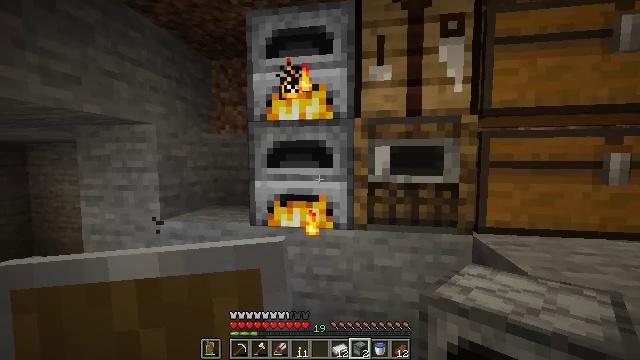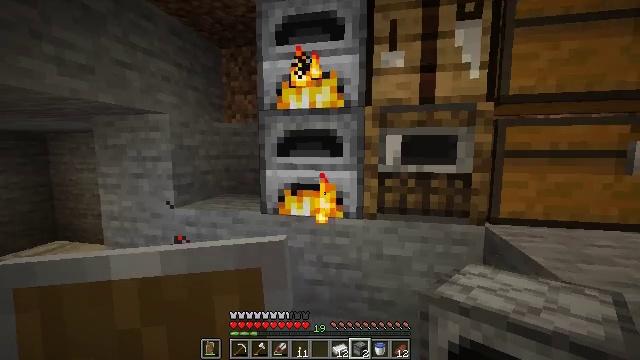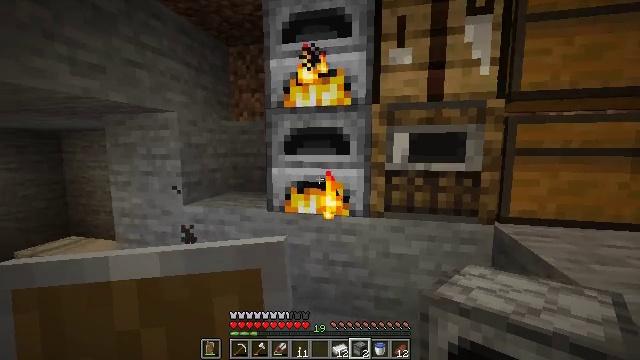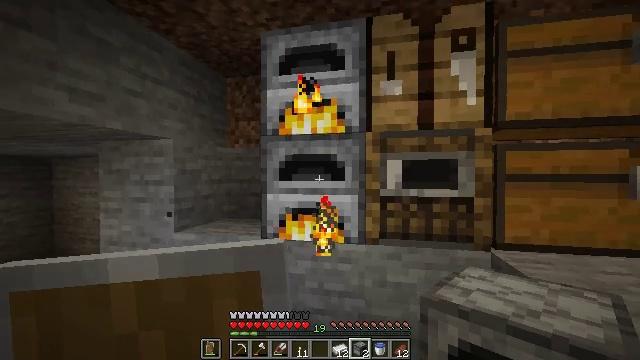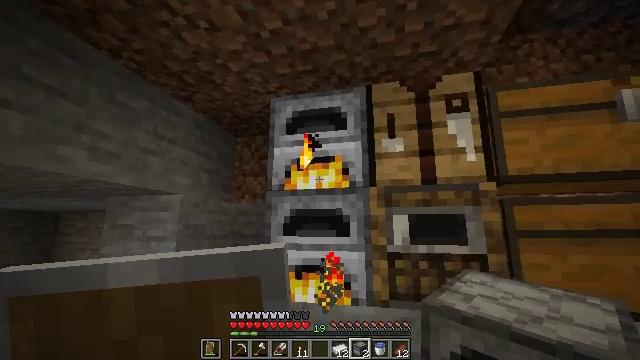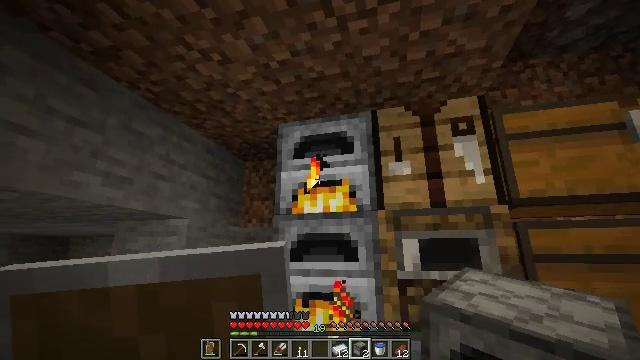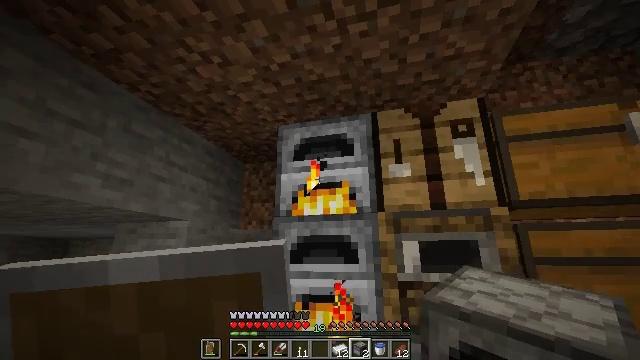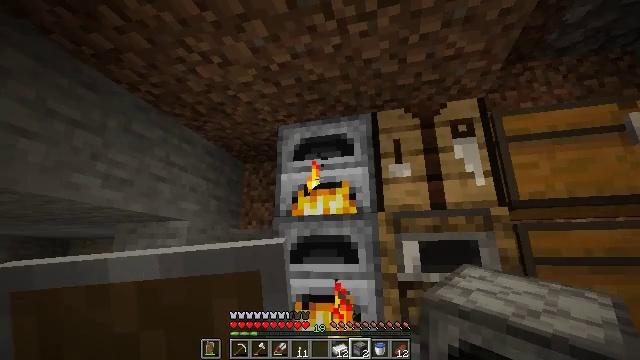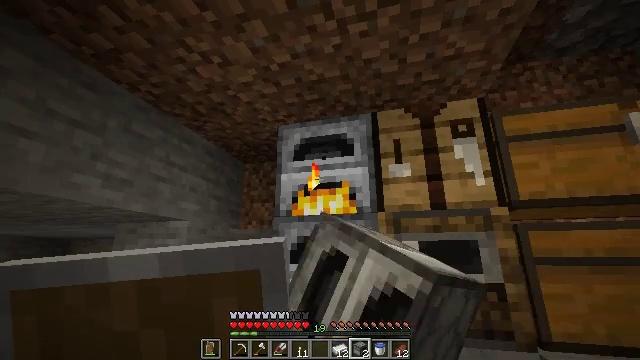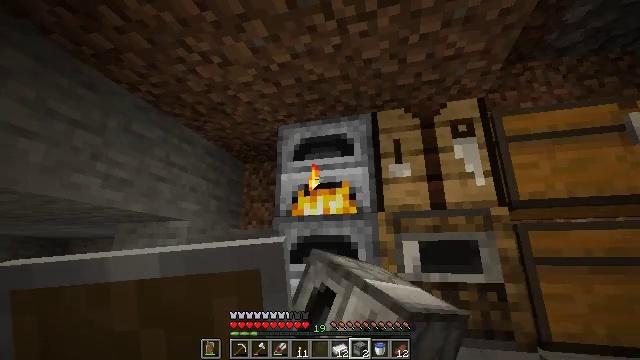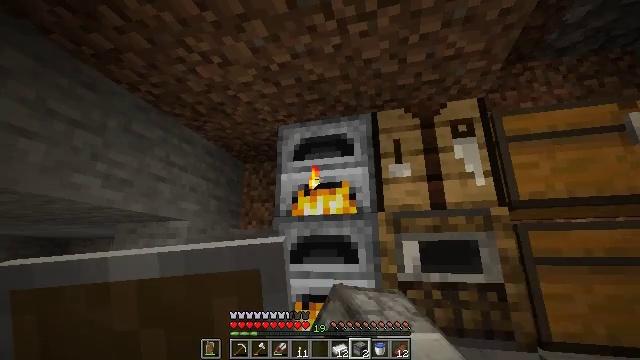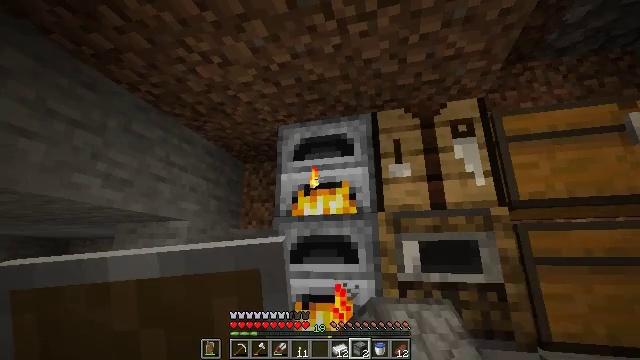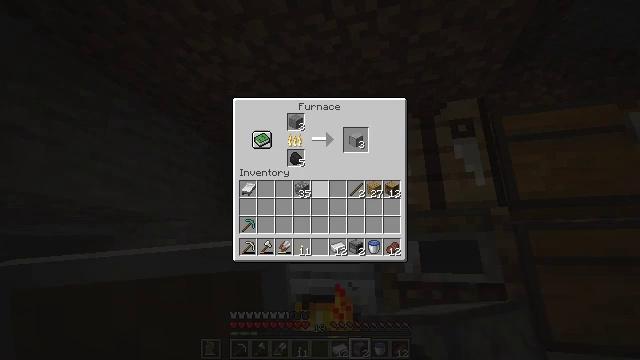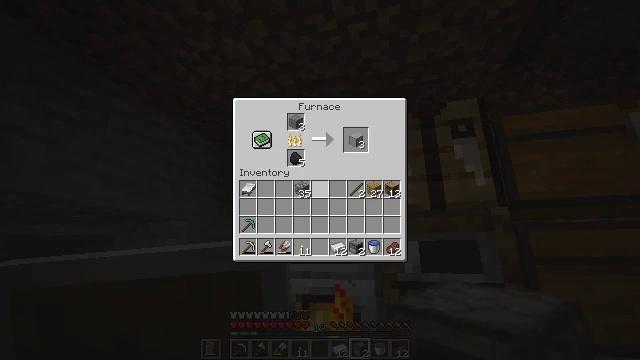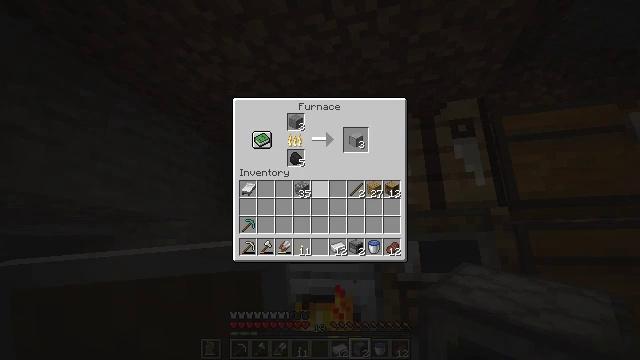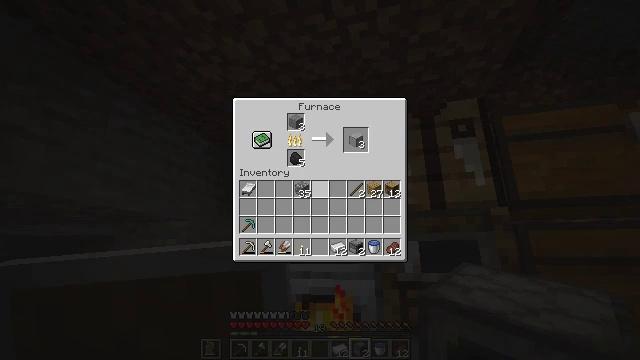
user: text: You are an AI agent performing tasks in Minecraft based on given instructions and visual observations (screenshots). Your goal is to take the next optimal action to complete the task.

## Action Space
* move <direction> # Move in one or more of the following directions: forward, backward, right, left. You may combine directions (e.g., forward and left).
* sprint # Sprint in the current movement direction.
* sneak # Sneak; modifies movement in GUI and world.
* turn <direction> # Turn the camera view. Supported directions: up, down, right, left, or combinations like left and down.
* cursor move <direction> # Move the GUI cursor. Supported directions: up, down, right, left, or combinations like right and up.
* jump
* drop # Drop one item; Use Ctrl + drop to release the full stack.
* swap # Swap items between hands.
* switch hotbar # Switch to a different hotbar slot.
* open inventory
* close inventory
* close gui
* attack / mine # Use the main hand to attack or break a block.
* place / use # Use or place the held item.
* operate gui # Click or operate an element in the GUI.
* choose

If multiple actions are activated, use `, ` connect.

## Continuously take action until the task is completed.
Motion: motion action
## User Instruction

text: Interact with the furnace to make smooth stone.
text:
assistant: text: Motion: turn left and down
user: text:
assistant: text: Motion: turn left
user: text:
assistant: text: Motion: turn right and up
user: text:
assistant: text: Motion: turn left and up
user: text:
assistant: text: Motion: turn left and up
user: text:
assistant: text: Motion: no_op
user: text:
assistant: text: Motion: use / place
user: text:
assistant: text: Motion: use / place
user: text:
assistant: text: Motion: use / place
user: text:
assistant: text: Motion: no_op
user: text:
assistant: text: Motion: no_op
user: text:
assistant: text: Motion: open gui
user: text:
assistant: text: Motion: no_op
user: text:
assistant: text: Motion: no_op
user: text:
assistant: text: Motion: no_op
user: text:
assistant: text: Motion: no_op
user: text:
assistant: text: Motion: cursor move right
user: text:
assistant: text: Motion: no_op
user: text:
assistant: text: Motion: no_op
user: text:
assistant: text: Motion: sneak, cursor move up
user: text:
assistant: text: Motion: sneak
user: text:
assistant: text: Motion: sneak
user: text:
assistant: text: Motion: sneak
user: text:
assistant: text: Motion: sneak
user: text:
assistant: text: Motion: sneak
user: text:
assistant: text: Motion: sneak
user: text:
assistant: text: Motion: sneak
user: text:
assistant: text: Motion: sneak, operate gui
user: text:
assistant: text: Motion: sneak, operate gui
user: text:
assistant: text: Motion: sneak